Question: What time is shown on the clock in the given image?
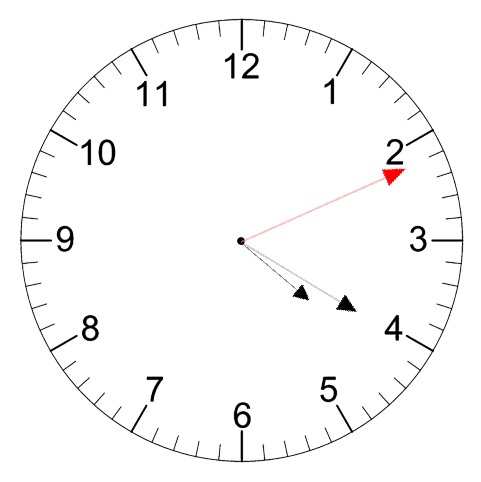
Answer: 04:20:11